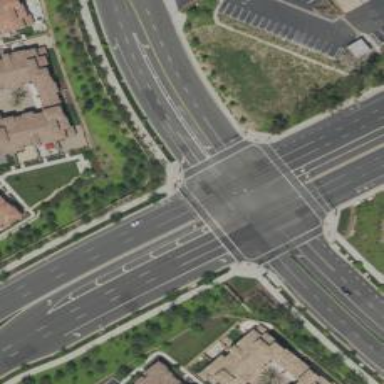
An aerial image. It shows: Marked road crossing.